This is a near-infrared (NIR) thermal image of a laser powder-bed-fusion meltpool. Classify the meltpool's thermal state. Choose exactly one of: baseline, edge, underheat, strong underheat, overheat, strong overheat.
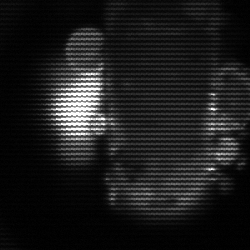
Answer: strong underheat